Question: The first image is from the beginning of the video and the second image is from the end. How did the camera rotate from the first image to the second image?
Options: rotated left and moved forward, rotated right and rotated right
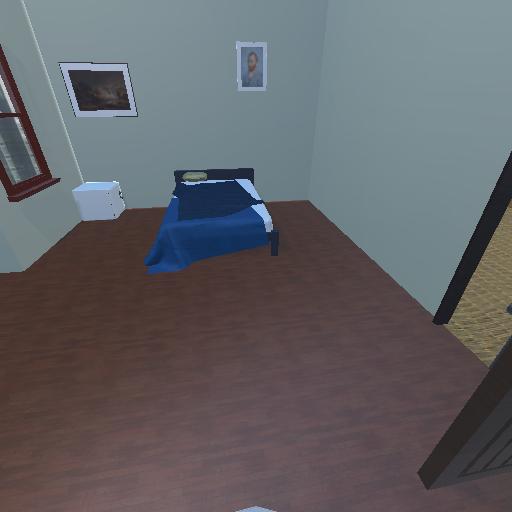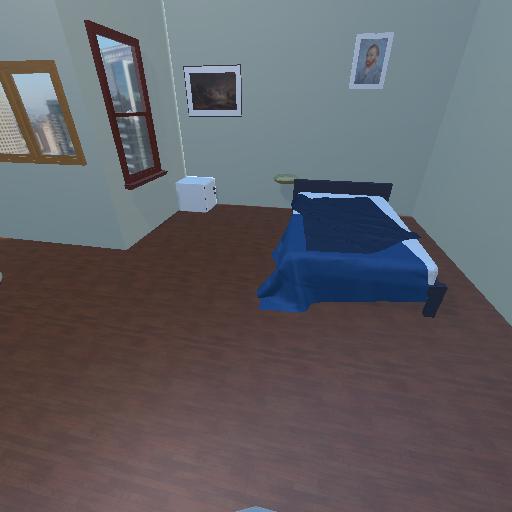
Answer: rotated left and moved forward